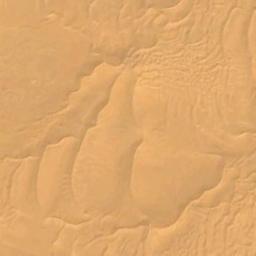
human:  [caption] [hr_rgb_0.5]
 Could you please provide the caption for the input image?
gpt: The desert is full of yellow sand .

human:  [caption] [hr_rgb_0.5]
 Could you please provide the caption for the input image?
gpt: The desert has deep yellow sand and some shallow ditches are also in the desert .

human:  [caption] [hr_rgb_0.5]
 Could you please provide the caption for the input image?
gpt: There are many lines in the desert .

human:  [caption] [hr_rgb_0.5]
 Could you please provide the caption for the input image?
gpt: This is a yellow desert with wavy stripes .

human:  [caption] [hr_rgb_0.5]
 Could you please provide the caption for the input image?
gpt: A yellow sandy desert with some dunes .